Question: I am facing an small issue regarding the Email Validation in my Zend Form.
## My Code for the Email field is as
'''
$emailId = new Zend_Form_Element_Text('email');
$emailId->setLabel("Email Adresse")
->addFilter('StripTags')
->addFilter('StringTrim')
->addValidator(new Validator_EmailValidator())
->addValidator('NotEmpty')
->addValidator(
'NotEmpty',
TRUE,
array('messages' => array(
'isEmpty' => 'Please enter your email id.'
)
)
);
'''
Currently it is showing the Email Error Messages as :

What I want is to set a in the place of and that is as :
Since I am new to the Zend Framework, I don't have much idea about it, although I tried some code but they are useless.
Please help.....
Thanks In Advance....
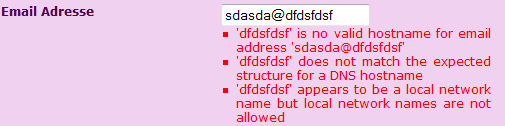
Answer: When I was new to zend-framework, I faced this problem and got solution by using as:
'''
//this will immediately call the method markAsError() which will show the error always
$emailId->setErrors(array('Please enter a valid Email Id.'));
'''
You can also try :
'''
//this will clearErrorMessages() and after that set the error messages
$emailId->setErrorMessages(array("Please enter a valid Email Id."));
'''
Write this code after your code.
I hope it will be helpful to you......